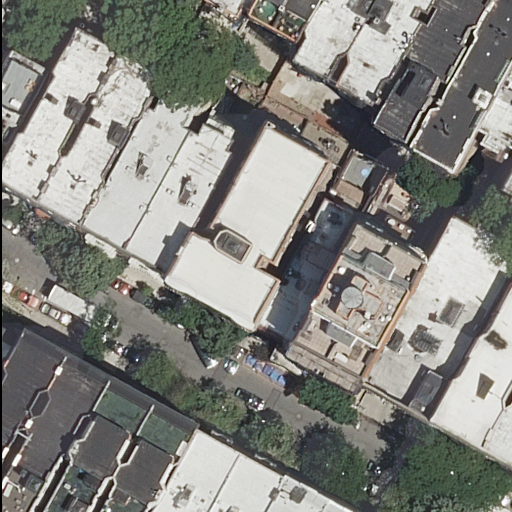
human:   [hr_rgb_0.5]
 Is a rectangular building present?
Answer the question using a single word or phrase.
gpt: yes

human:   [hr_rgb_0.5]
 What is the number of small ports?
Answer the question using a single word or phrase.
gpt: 0

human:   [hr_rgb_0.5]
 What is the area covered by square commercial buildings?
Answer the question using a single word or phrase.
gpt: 0m2

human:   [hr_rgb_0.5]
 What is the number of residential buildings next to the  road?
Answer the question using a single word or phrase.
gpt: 31

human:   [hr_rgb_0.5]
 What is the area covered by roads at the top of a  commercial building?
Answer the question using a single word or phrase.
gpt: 0m2

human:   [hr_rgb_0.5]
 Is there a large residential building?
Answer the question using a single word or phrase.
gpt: yes

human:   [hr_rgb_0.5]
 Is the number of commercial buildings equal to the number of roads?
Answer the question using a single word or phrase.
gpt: no

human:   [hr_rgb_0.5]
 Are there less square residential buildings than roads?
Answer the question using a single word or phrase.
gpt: yes

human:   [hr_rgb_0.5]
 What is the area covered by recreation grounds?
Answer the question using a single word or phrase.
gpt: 0m2

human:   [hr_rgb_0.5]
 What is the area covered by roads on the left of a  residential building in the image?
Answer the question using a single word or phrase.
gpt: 0m2

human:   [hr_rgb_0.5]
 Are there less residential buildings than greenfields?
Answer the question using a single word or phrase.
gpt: no

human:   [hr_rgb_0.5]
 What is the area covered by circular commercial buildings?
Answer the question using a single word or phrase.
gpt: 0m2

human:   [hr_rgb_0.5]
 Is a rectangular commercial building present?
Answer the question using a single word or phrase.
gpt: no

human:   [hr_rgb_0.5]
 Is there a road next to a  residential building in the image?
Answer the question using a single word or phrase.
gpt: yes

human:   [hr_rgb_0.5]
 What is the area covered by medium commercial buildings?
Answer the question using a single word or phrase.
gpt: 0m2

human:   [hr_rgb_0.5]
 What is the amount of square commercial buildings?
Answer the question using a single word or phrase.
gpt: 0

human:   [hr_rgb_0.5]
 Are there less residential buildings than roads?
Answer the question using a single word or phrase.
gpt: no

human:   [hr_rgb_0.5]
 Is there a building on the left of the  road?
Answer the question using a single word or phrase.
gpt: yes

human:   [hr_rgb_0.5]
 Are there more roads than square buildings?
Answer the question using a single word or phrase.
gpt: yes

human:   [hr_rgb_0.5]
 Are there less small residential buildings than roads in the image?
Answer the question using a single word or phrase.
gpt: no

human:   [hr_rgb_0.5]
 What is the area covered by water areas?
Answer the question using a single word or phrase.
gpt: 0m2

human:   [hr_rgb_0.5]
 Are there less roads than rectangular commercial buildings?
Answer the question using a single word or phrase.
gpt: no

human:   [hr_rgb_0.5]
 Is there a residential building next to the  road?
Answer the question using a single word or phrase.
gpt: yes

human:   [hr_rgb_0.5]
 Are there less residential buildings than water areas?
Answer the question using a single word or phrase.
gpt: no

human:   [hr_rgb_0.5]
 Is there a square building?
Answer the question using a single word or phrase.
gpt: no

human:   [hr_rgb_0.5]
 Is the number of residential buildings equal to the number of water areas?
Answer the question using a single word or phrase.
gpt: no

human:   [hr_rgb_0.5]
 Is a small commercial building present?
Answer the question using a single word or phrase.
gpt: no

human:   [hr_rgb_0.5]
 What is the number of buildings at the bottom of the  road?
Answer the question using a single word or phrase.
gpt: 7

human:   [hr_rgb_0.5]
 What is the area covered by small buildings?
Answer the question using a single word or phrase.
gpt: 361m2

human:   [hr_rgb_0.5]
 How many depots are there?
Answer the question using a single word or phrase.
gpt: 0

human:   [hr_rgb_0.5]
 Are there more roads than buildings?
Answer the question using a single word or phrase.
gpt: no

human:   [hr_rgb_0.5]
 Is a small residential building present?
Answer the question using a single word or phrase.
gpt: yes

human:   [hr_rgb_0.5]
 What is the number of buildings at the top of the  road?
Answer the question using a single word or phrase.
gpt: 19

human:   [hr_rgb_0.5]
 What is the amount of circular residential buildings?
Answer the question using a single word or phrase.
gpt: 0

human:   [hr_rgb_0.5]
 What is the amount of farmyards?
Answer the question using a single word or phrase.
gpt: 0

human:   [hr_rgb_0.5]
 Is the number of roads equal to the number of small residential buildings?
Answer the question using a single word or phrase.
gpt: no